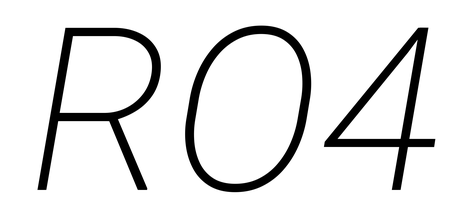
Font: Roboto-Italic_ExtraLight_Italic